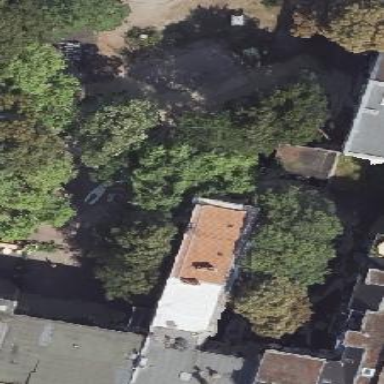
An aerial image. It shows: Kindergarten.